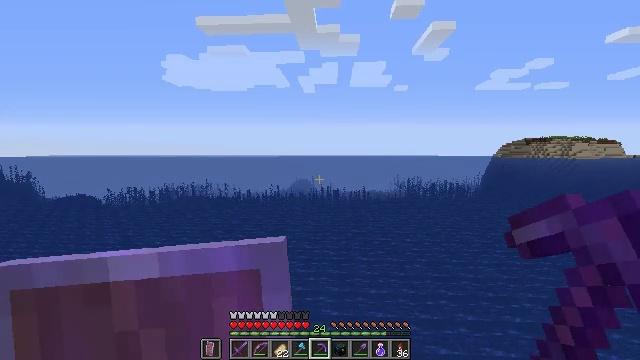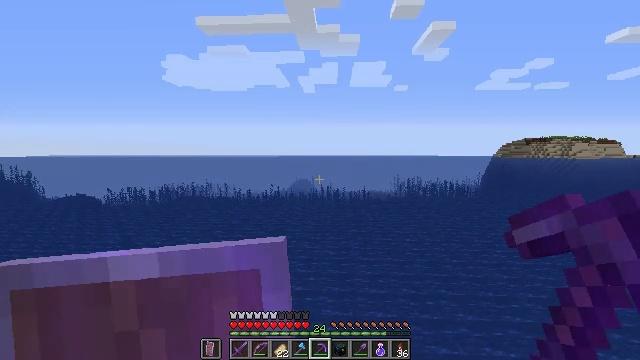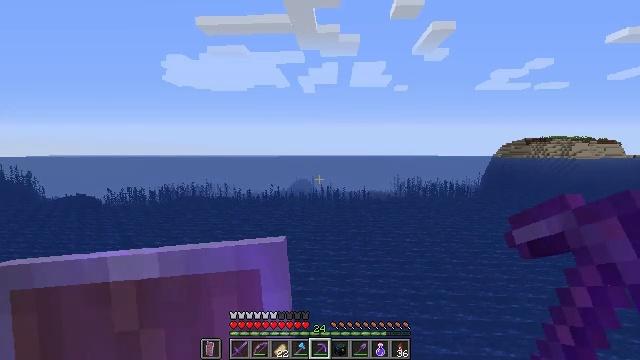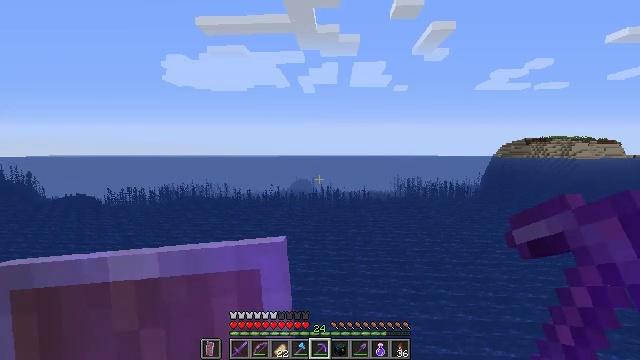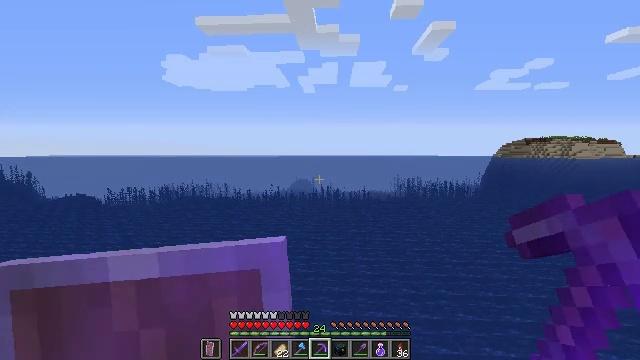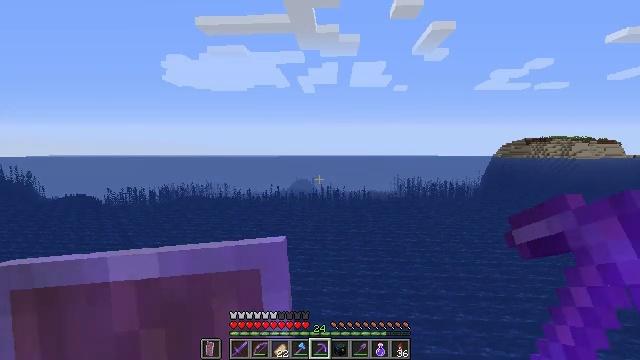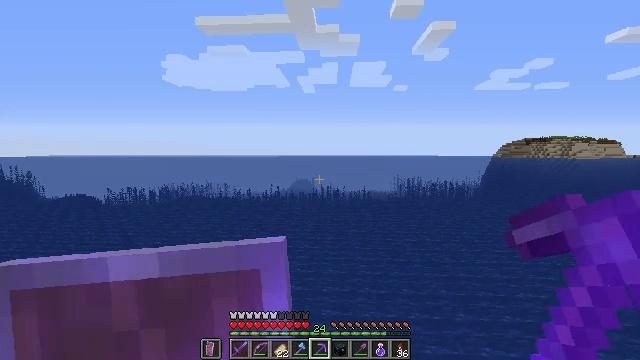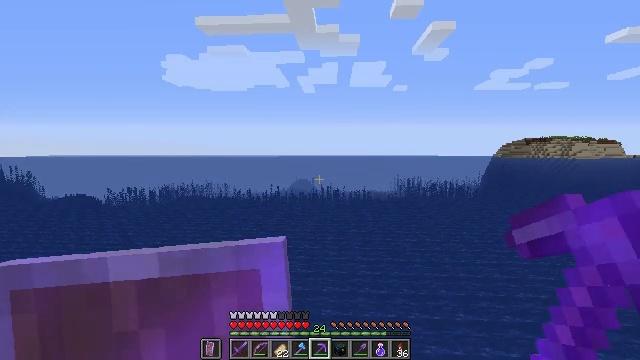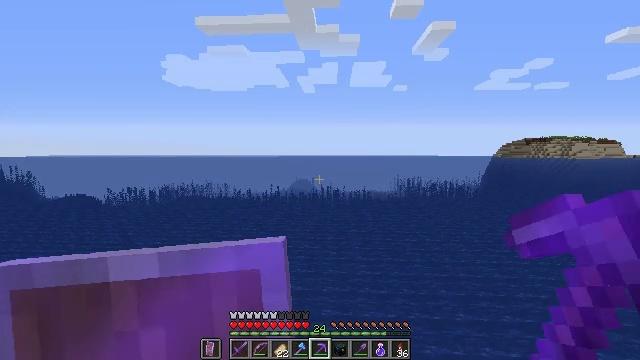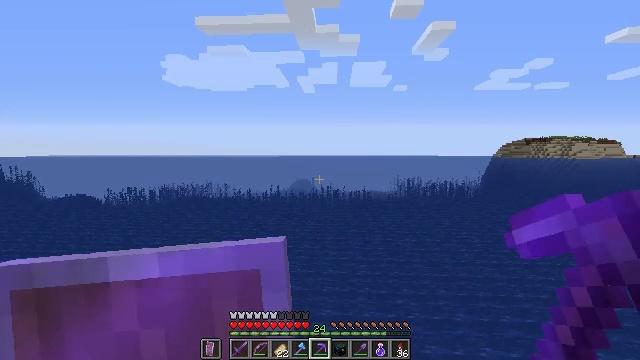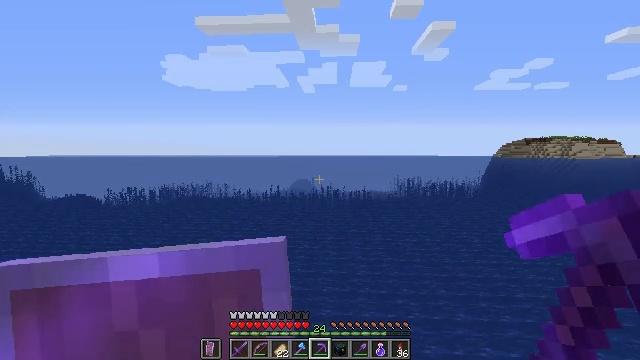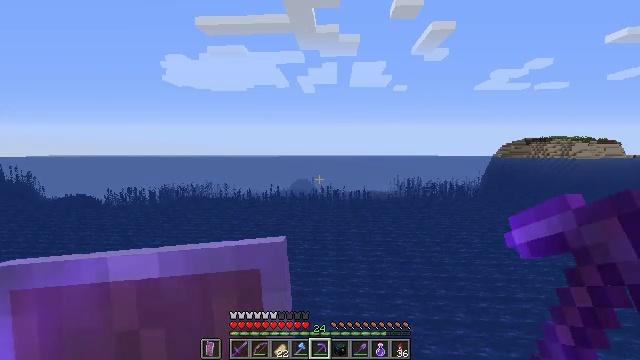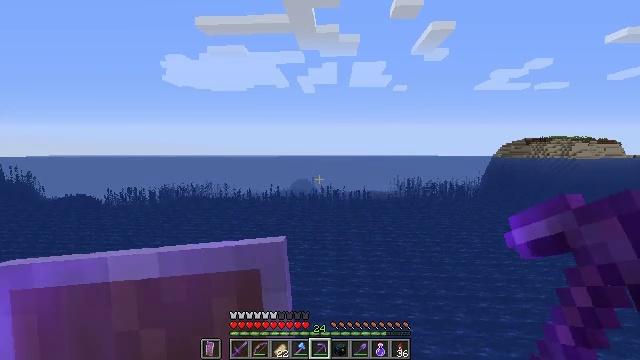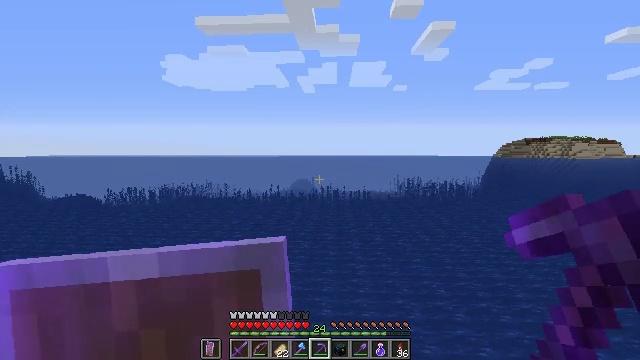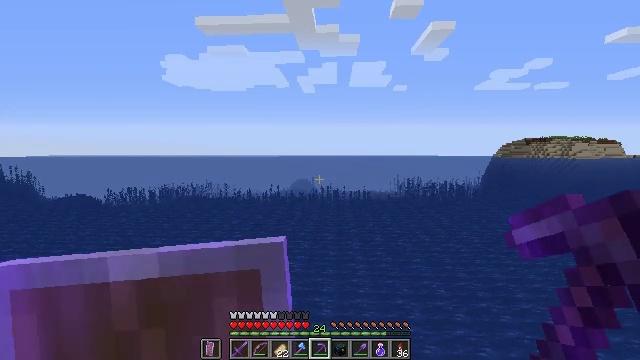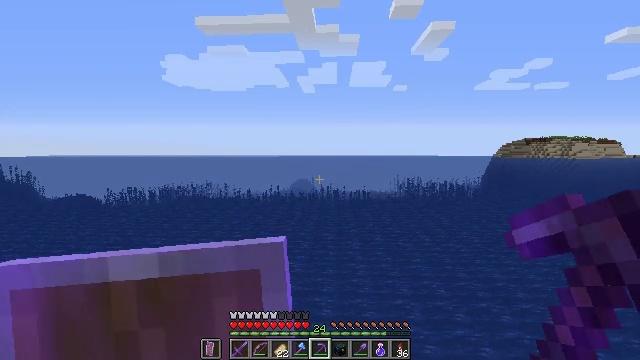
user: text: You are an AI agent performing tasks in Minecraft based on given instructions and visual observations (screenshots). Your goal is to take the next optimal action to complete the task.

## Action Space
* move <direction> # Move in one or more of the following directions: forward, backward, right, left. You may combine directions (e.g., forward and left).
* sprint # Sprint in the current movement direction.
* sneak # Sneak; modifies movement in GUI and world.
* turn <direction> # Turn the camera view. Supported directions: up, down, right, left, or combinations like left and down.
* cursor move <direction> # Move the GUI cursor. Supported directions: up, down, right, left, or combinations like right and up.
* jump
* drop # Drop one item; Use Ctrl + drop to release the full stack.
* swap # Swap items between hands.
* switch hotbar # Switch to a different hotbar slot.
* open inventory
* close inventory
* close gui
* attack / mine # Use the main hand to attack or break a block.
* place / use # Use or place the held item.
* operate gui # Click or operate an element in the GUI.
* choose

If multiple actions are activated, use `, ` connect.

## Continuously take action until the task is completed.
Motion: motion action
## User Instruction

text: Pick up the white bed by breaking it.
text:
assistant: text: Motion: no_op
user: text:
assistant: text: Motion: no_op
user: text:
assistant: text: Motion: no_op
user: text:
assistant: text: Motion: no_op
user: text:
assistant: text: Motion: no_op
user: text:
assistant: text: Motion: no_op
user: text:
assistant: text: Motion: no_op
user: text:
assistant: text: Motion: no_op
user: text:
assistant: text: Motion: no_op
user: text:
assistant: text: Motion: no_op
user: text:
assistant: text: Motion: no_op
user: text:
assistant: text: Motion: no_op
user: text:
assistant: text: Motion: no_op
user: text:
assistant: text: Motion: no_op
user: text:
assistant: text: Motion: no_op
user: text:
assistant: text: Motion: no_op
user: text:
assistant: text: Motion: no_op
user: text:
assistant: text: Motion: no_op
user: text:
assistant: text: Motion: no_op
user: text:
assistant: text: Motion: no_op
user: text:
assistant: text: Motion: no_op
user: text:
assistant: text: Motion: no_op
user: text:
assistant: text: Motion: no_op
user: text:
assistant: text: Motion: no_op
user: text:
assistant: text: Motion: no_op
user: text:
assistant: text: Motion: no_op
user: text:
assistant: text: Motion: no_op
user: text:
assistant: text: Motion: no_op
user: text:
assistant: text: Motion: turn right
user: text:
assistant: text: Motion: no_op